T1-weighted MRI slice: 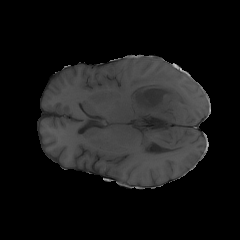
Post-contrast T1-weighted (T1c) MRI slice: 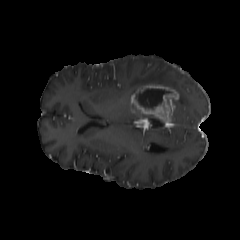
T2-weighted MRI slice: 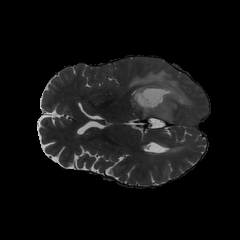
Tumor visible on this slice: yes